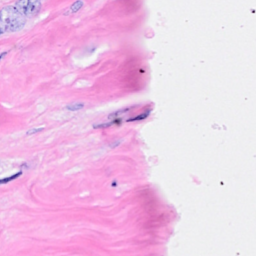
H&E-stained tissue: Breast